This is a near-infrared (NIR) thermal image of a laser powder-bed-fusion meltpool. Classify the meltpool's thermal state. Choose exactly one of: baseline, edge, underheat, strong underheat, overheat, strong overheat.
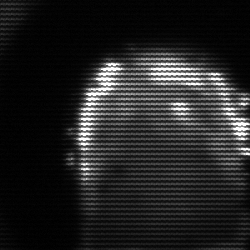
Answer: baseline